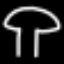
Label: mushroom